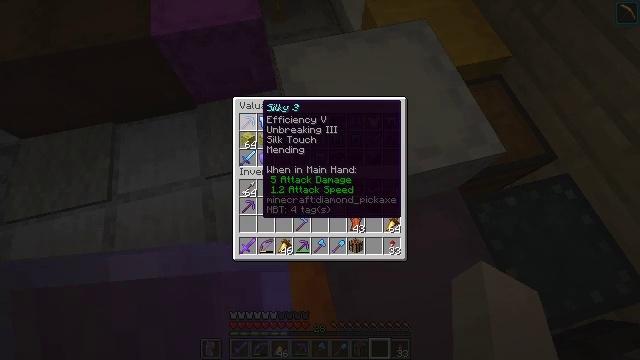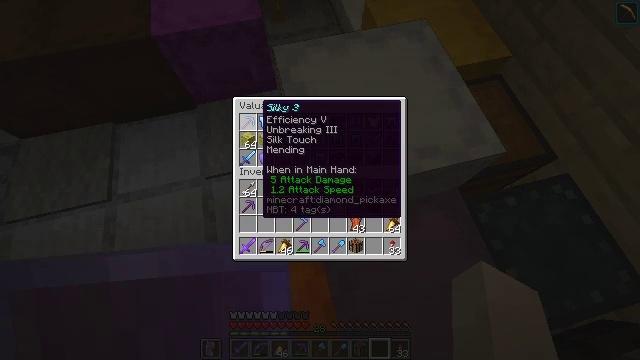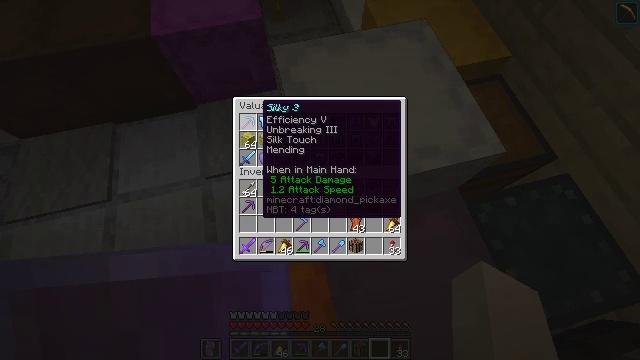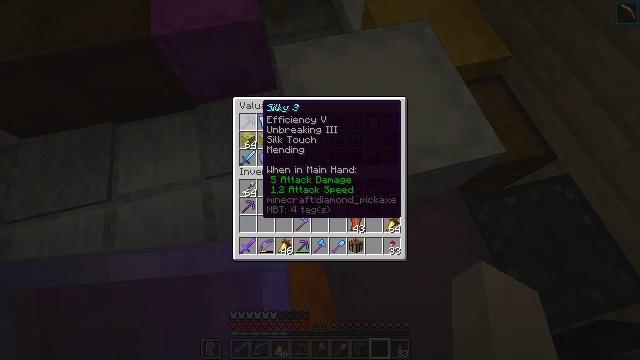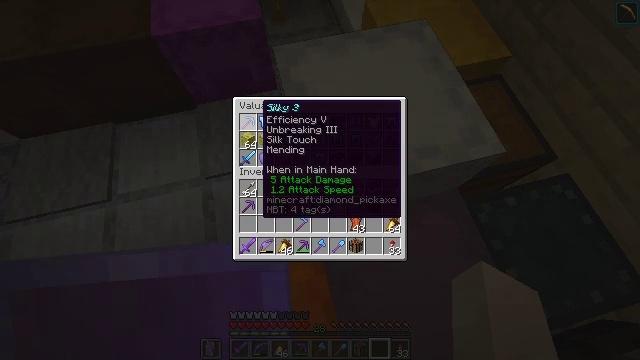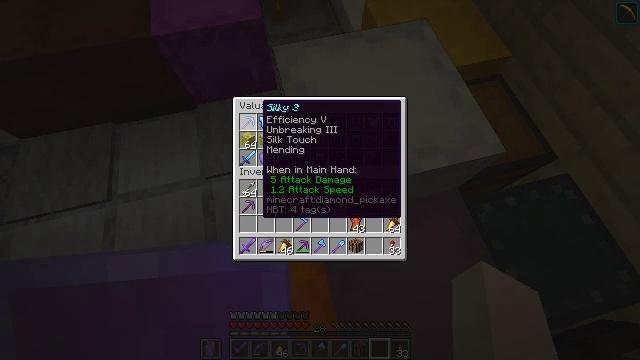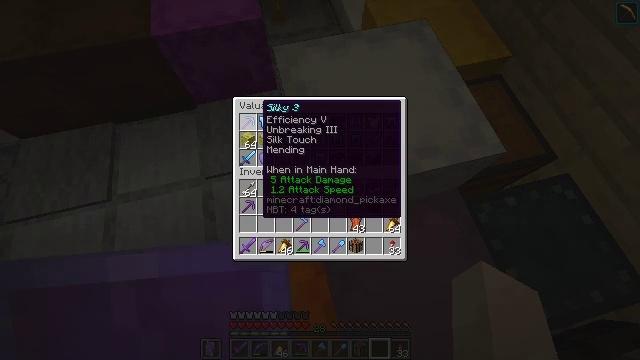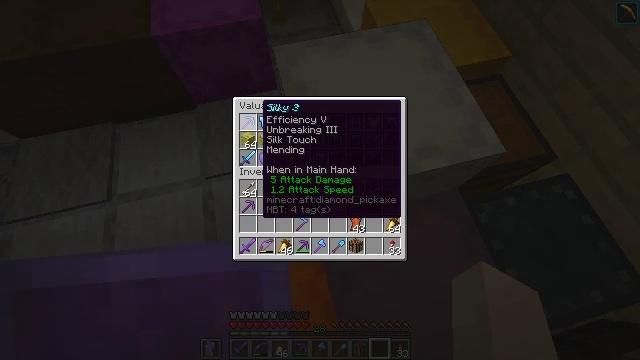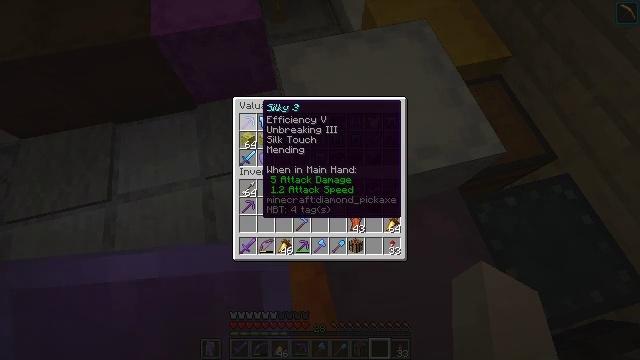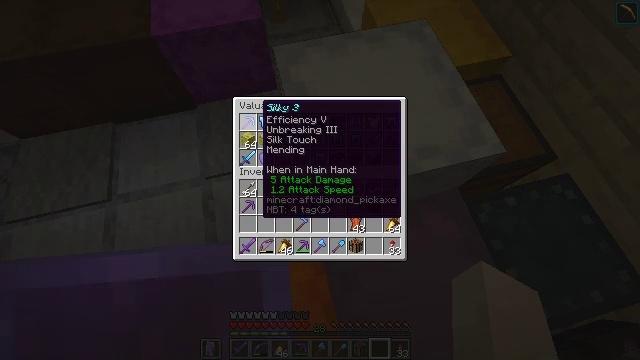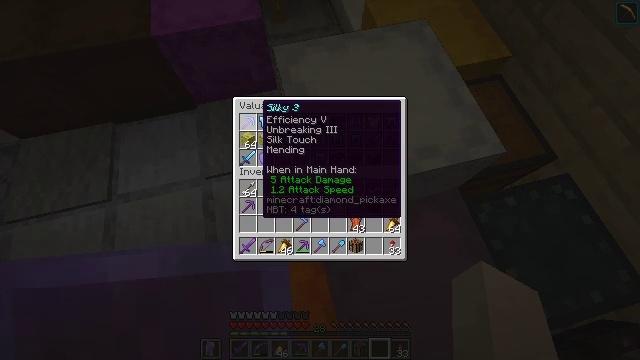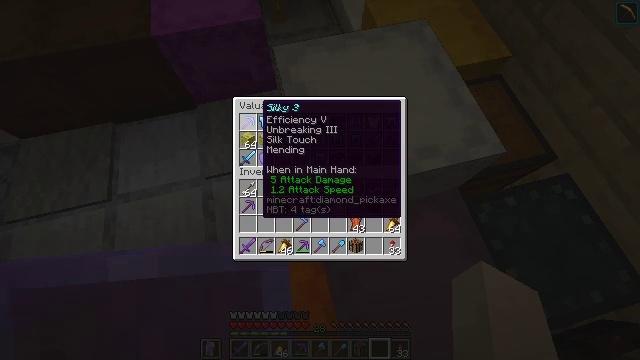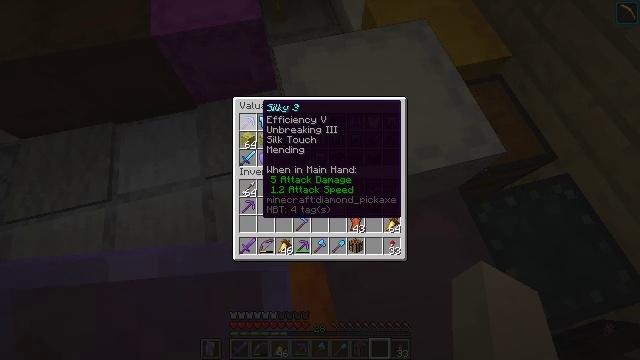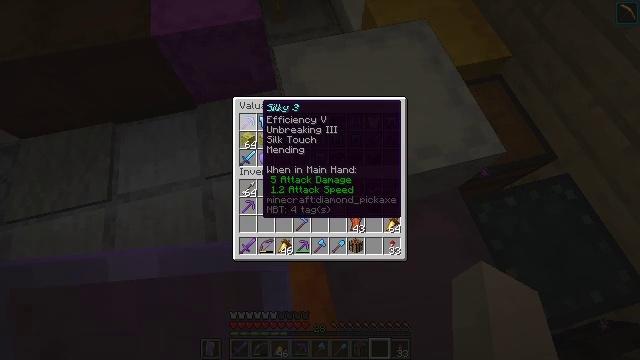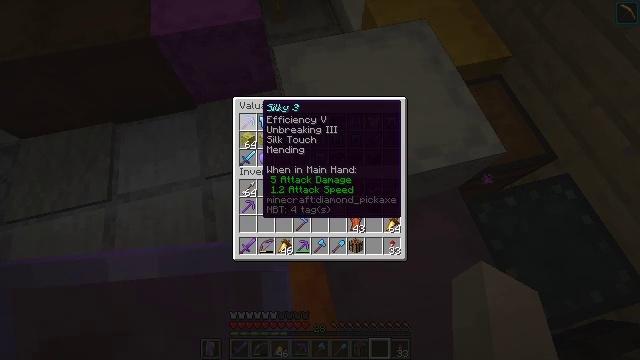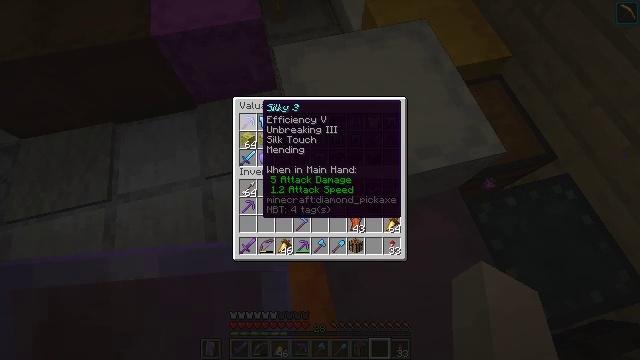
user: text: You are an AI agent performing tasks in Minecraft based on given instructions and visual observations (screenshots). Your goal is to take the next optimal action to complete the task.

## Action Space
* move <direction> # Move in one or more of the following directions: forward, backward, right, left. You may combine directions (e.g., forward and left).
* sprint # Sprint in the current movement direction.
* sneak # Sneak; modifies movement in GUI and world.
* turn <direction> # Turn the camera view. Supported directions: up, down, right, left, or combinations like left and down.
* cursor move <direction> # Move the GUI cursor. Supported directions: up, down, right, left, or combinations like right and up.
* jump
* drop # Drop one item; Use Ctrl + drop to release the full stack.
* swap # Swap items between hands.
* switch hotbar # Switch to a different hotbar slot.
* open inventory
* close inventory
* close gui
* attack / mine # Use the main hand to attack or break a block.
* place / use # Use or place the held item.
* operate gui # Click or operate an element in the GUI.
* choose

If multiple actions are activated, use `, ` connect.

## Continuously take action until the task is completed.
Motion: motion action
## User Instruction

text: Deposit the white shulker box into your inventory by mining.
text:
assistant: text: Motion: no_op
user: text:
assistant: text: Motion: no_op
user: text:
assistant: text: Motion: no_op
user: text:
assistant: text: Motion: no_op
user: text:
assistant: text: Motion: no_op
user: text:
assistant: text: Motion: no_op
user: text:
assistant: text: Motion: no_op
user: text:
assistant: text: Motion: no_op
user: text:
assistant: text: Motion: no_op
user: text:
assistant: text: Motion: no_op
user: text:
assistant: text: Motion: no_op
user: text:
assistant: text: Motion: no_op
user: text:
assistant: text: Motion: no_op
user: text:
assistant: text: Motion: no_op
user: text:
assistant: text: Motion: no_op
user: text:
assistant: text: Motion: no_op
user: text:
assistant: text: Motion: no_op
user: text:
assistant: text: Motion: no_op
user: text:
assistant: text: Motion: no_op
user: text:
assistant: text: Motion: no_op
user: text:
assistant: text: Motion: no_op
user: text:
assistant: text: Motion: no_op
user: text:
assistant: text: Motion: no_op
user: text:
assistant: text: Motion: no_op
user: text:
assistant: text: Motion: no_op
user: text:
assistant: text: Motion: no_op
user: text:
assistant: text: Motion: no_op
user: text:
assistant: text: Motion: no_op
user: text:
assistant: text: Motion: cursor move down
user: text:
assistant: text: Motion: cursor move right and down